Question: I have an html table using 'colspan=2' to merge cells. I need to make sure merged cells have a given width. However, when two cells are not merged, I need to have their total width not exceed the width of the merged cells. How can I achieve the latter?

In the first table, the text in the merged cells is wrapped, which is fine.
In the second table, the text in the non-merged cells is not wrapped, which makes the table too wide.
I have created a <URL>.
My html is:
'''
<table border="1">
<tr>
<td>xyz 1</td>
<td>xyz 2</td>
<td>xyz 3</td>
<td>xyz 4</td>
</tr>
<tr>
<td colspan="2" class="twoColWidth">
xyz aaaa ffffffffffffff
</td>
<td colspan="2" class="twoColWidth">
xyz bbbb fff
</td>
</tr>
</table>
<br />
<table border="1">
<tr>
<td>xyz 1 <PHONE></td>
<td>xyz 2</td>
<td>xyz 3</td>
<td>xyz 4 <PHONE></td>
</tr>
<tr>
<td colspan="2" class="twoColWidth">
xyz aaaa ffffffffffffff
</td>
<td colspan="2" class="twoColWidth">
xyz bbbb fff
</td>
</tr>
</table>
'''
and my CSS is:
'''
.twoColWidth {
width: 50px;
}
'''
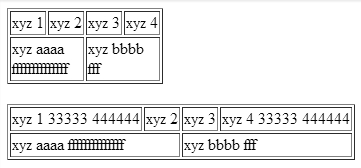
Answer: Give your table a fix width, and use 'colgroup' with 'col' to give all the columns the same width:
'''
<table border="1" style="width: 175px;">
<colgroup>
<col span="4" width="25%" />
</colgroup>
<tr>
<td>xyz 1</td>
<td>xyz 2</td>
<td>xyz 3</td>
<td>xyz 4</td>
</tr>
<tr>
<td colspan="2">
xyz aaaa ffffffffffffff
</td>
<td colspan="2">
xyz bbbb fff
</td>
</tr>
</table>
'''